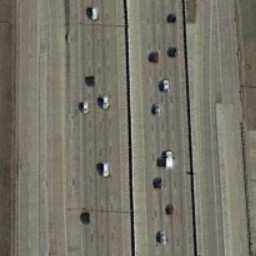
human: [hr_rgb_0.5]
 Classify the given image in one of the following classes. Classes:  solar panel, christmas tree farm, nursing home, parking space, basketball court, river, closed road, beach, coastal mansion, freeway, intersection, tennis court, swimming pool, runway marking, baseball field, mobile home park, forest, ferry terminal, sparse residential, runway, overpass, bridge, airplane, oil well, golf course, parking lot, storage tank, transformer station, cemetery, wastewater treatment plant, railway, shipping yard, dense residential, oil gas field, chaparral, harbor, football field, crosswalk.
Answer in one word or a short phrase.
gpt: freeway